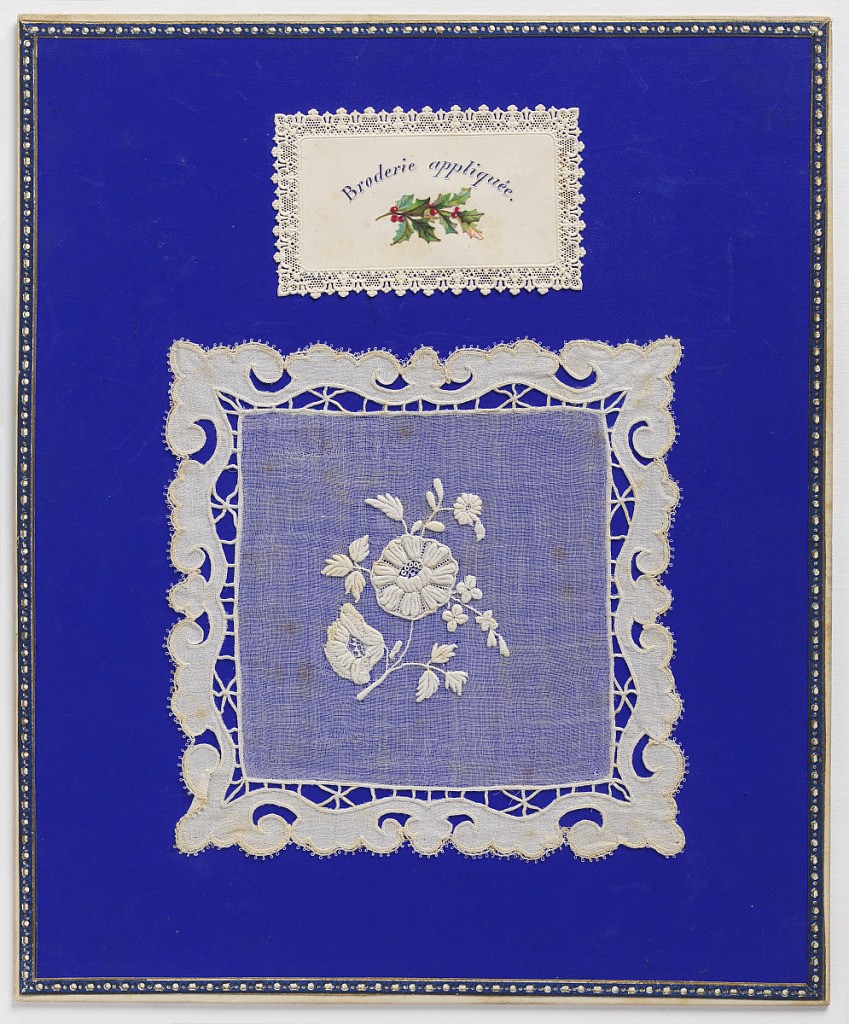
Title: Sewing sample
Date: late 19th century
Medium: Cotton
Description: Square sample of white muslin with embroidered decoration of flower in center; border of heavier cotton is elaborately shaped, edged with fine buttonhole and attached to main square with joinings of fine buttonhole stitch. Flower design in center in heavy relief and ground cut away at back.